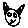
Label: cat